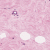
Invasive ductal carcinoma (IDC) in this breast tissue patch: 0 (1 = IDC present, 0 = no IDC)